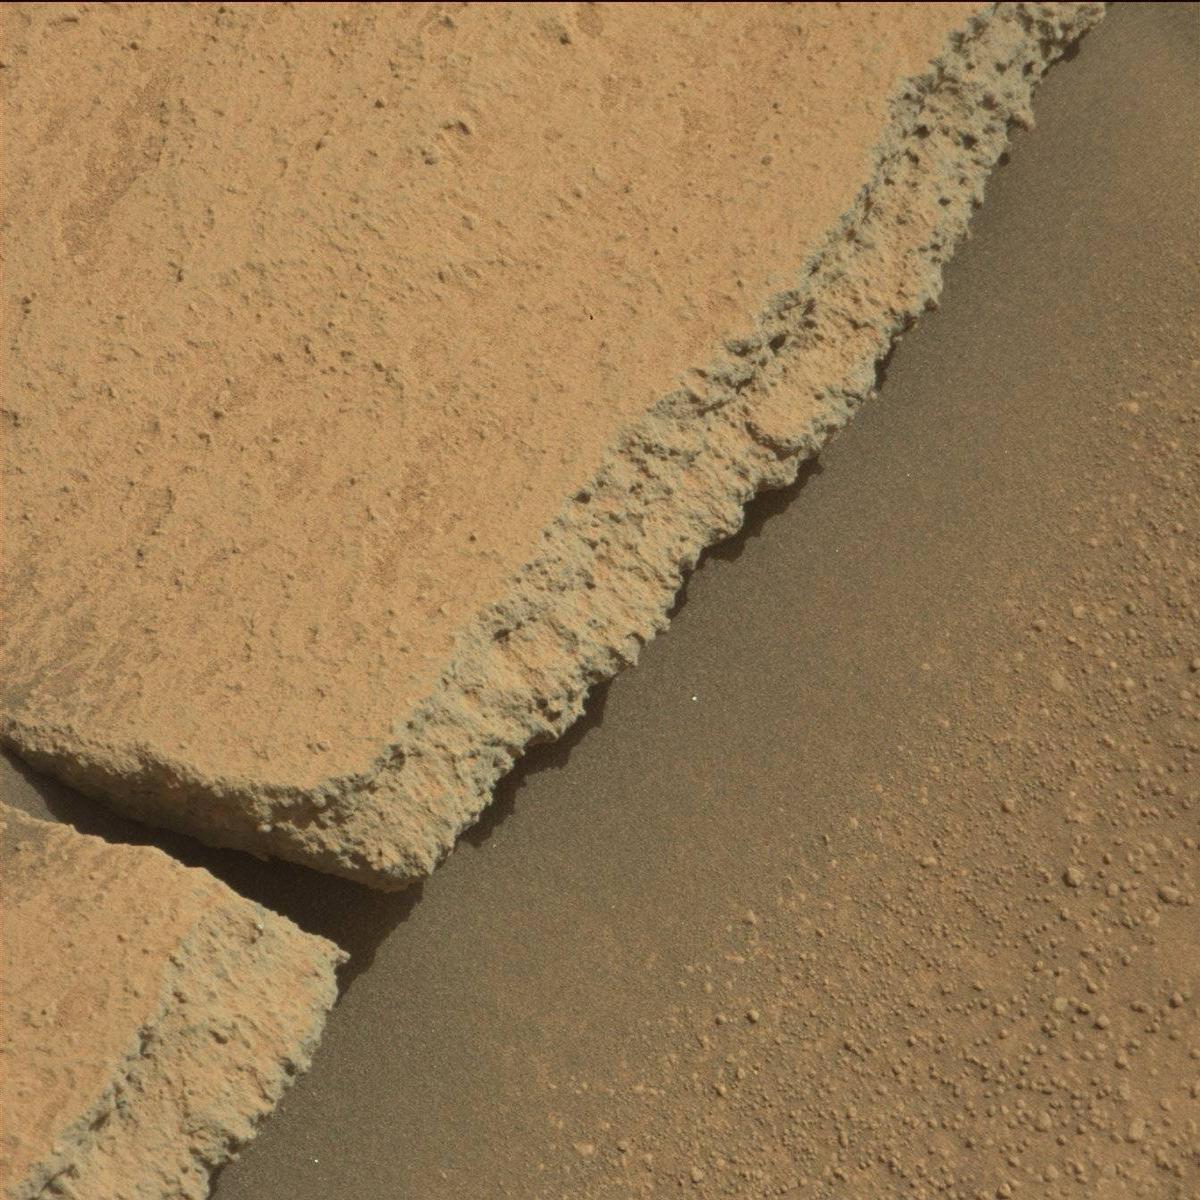
Terrain classes present: Bedrock, Sand / Soil